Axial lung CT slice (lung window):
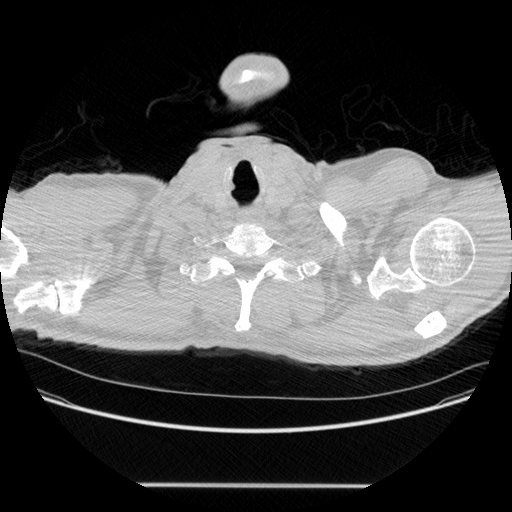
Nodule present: no